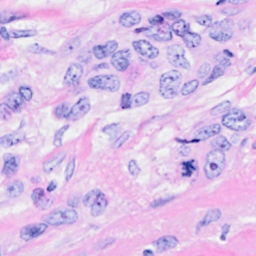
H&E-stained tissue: Breast